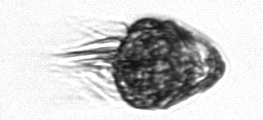
Label: Strombidium_morphotype2